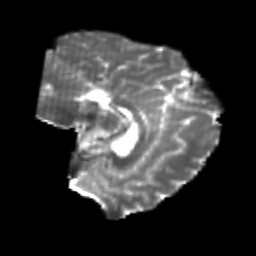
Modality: T2w
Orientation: sagittal
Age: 20
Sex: male
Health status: healthy
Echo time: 0.074 s